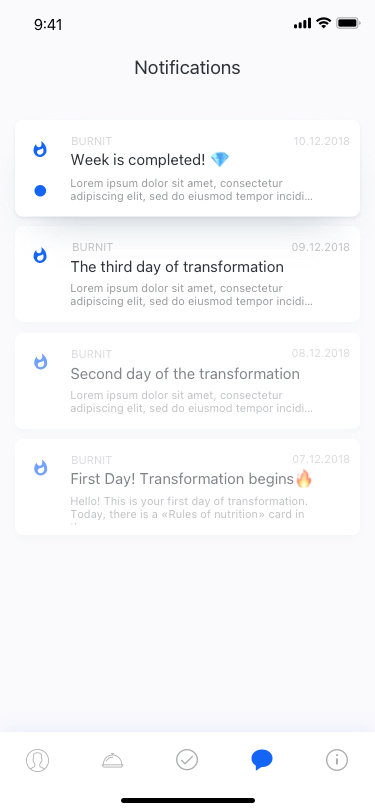
Text in this UI design:
Notifications
Hello! This is your first day of transformation. Today, there is a «Rules of nutrition» card in the…
First Day! Transformation begins🔥
BURNIT
07.12.2018
Lorem ipsum dolor sit amet, consectetur adipiscing elit, sed do eiusmod tempor incidi…
Second day of the transformation
BURNIT
08.12.2018
Lorem ipsum dolor sit amet, consectetur adipiscing elit, sed do eiusmod tempor incidi…
The third day of transformation
BURNIT
09.12.2018
Lorem ipsum dolor sit amet, consectetur adipiscing elit, sed do eiusmod tempor incidi…
Week is completed! 💎
BURNIT
10.12.2018